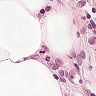
Metastatic tissue present: no